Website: home-depot
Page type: customer-info-address
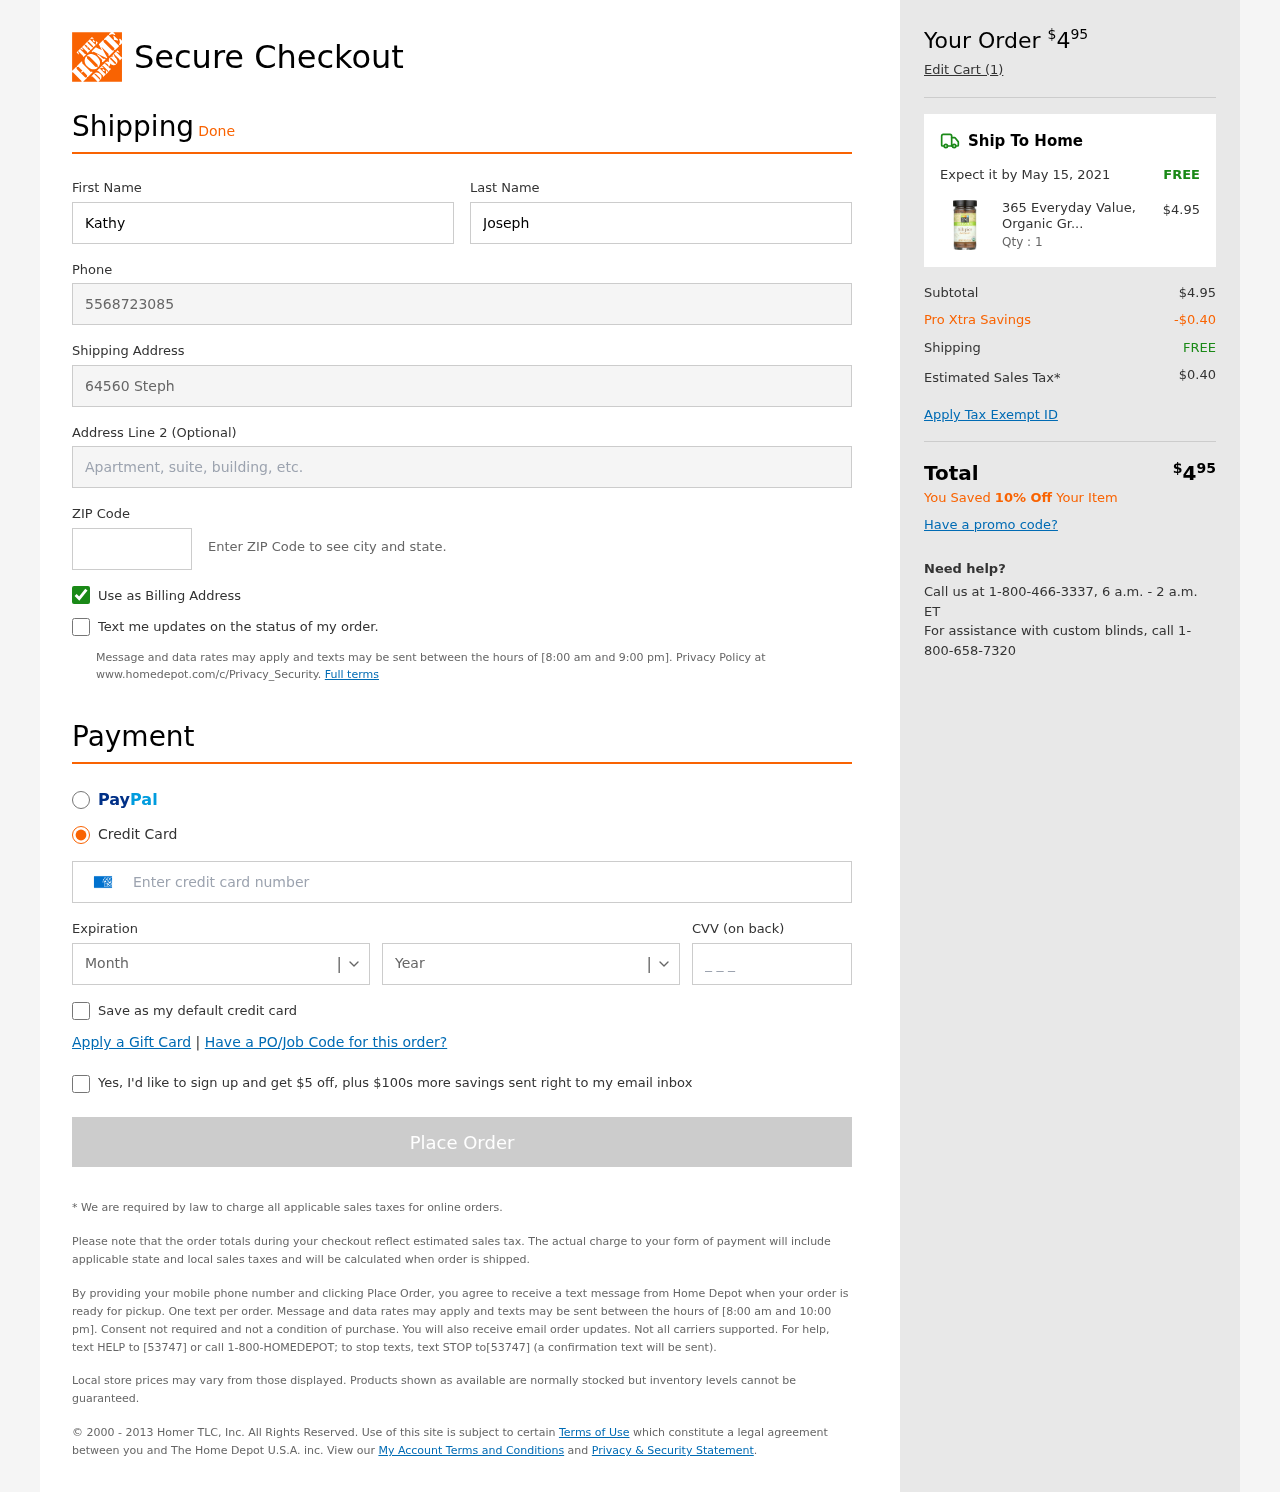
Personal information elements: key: PII_CARD_CVV
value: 1862
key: PII_CARD_EXPIRY_MONTH
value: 07
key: PII_CARD_EXPIRY_YEAR
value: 27
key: PII_CARD_NUMBER
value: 3776 2894 8063 352
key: PII_FIRSTNAME
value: Kathy
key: PII_LASTNAME
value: Joseph
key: PII_PHONE
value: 5568723085
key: PII_POSTCODE
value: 07626
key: PII_STREET
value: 64560 Stephen Mill Apt. 113
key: PII_STREET2
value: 57095 Parker Dam
Product elements: key: PRODUCT1_NAME
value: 365 Everyday Value, Organic Ground Allspice, 1.83 oz
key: PRODUCT1_PRICE
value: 4.95
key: PRODUCT1_QUANTITY
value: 1
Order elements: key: ORDER_TOTAL
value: $495
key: ORDER_NUM_ITEMS
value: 1
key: ORDER_DELIVERY_DATE
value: May 15, 2021
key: ORDER_SHIPPING_COST
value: FREE
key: ORDER_SUBTOTAL
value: $4.95
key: ORDER_DISCOUNT
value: -$0.40
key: ORDER_SHIPPING_COST2
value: FREE
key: ORDER_TAX
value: $0.40
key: ORDER_TOTAL2
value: $495
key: ORDER_SAVINGS_MESSAGE
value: You Saved 10% Off Your Item